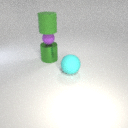
large green metal cylinder below large green rubber cylinder